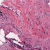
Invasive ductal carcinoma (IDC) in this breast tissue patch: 1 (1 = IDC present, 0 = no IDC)